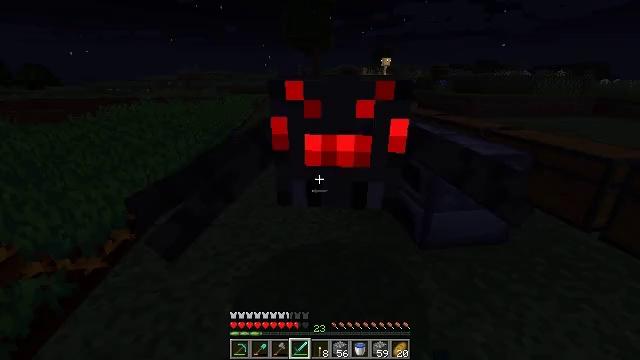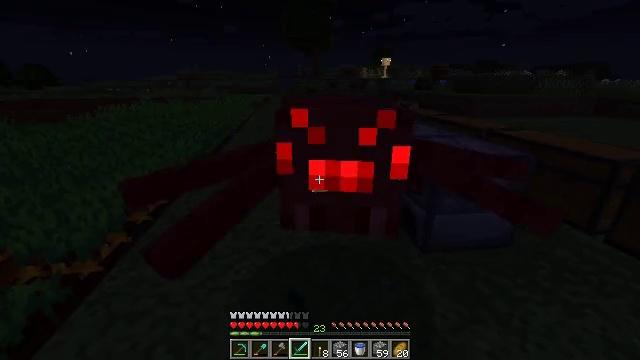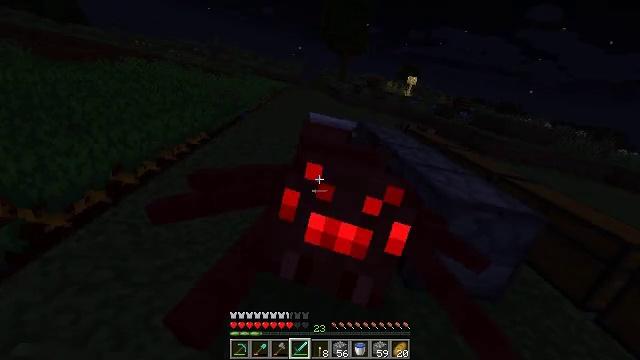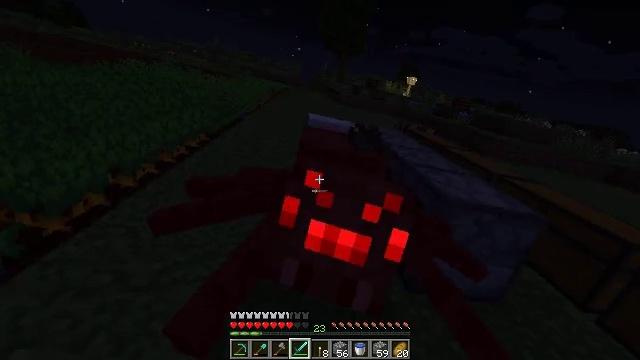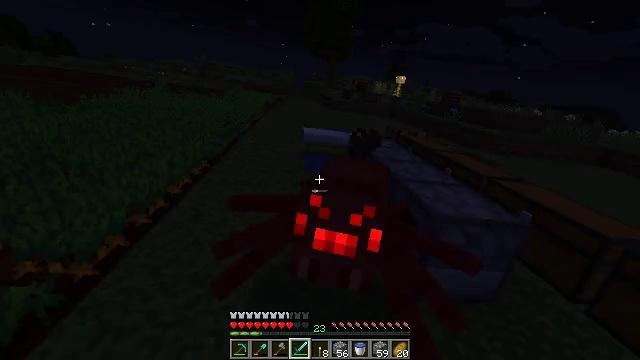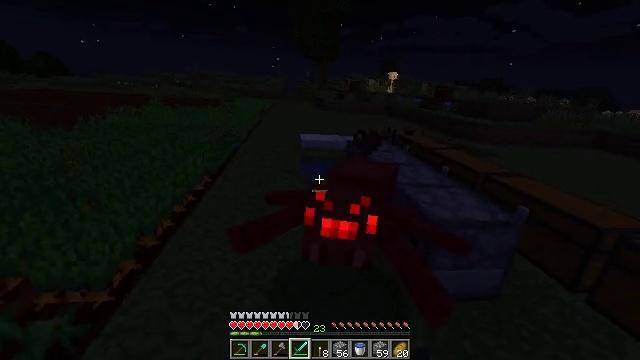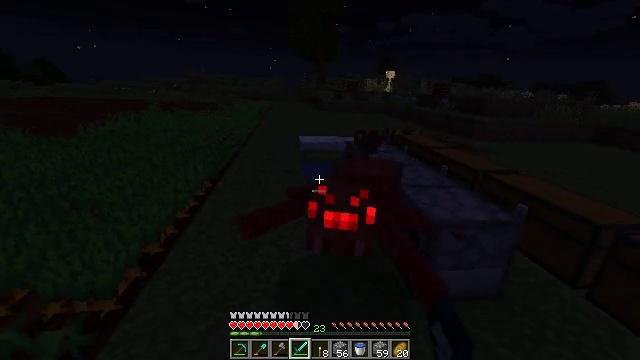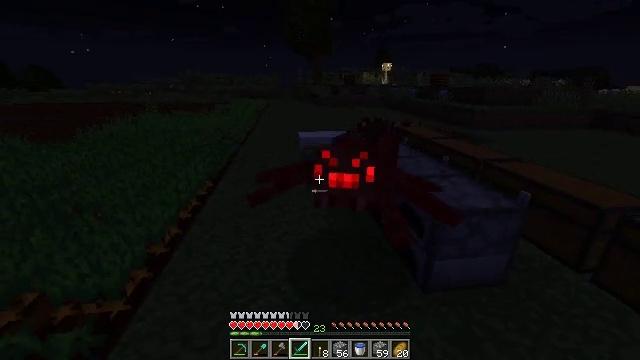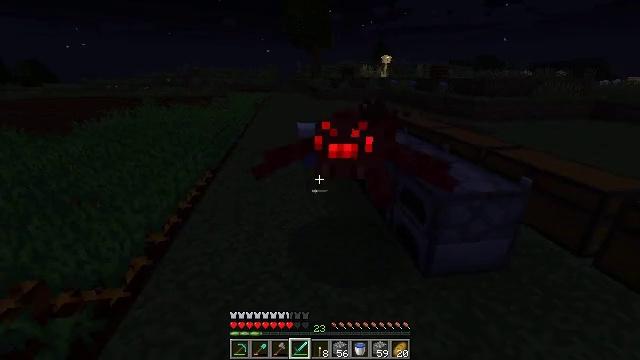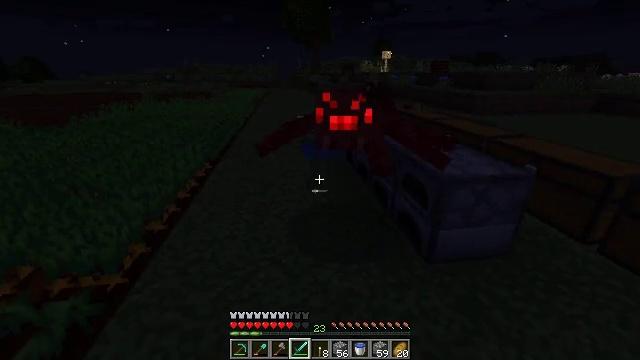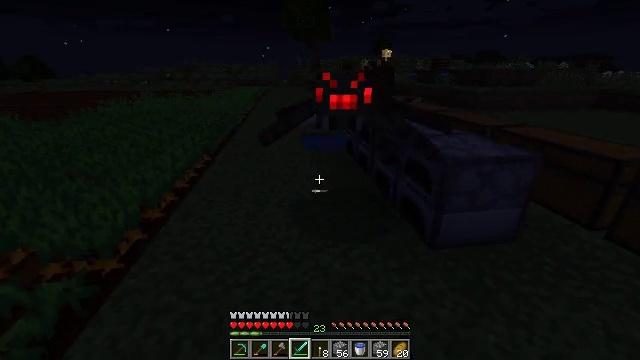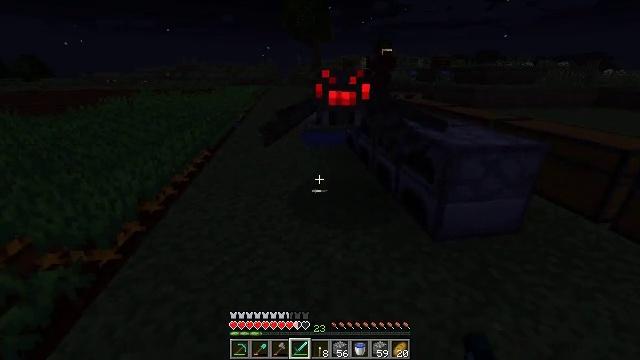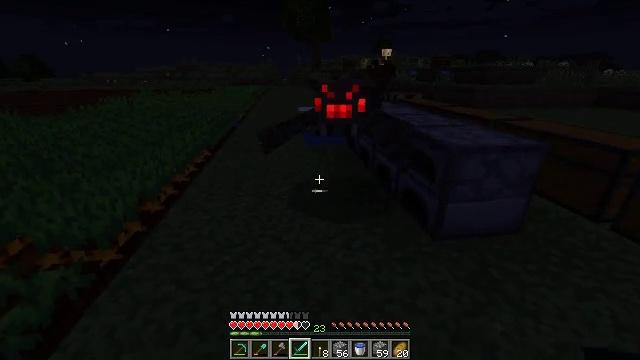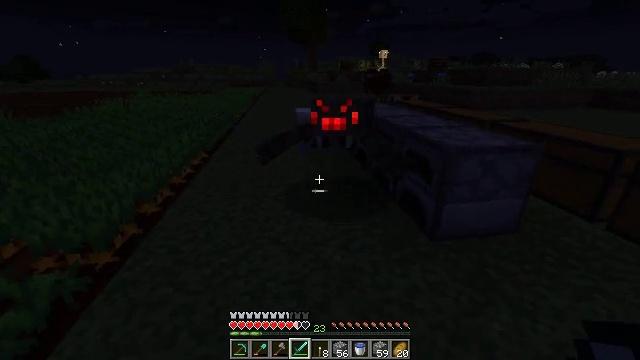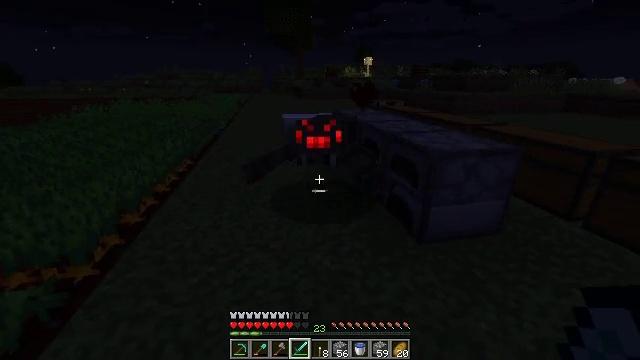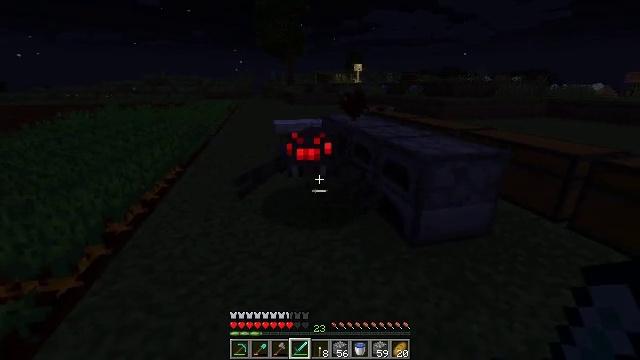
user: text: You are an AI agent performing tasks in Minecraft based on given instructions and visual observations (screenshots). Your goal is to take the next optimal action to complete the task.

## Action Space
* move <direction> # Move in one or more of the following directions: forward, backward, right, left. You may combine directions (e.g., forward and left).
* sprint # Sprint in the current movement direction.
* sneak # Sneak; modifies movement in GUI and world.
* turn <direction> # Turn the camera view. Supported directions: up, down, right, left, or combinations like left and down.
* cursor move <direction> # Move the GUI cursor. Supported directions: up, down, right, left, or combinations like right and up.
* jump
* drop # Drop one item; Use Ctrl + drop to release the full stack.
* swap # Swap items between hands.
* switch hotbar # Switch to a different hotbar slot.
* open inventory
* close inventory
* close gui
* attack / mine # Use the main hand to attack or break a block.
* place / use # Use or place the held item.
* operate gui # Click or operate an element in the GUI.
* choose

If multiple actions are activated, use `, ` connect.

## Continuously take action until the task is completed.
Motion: motion action
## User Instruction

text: Kill the spider.
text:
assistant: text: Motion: move forward, attack / mine
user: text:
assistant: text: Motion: move forward
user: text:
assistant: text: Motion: move forward
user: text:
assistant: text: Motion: move forward
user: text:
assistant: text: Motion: move forward, attack / mine
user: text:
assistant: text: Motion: move forward, attack / mine
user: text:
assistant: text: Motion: attack / mine
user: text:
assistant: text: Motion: turn down
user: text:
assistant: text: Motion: no_op
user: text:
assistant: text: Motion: no_op
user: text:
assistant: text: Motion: no_op
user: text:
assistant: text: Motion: no_op
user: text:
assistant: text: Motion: no_op
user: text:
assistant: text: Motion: turn right and up
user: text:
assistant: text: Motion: turn right and up
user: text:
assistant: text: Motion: move forward, turn up
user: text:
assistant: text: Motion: move forward
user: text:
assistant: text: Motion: move forward
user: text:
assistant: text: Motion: move forward, attack / mine
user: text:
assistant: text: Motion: attack / mine
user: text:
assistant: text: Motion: move back, attack / mine
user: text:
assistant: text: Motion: move back, attack / mine
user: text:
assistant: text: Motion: move back
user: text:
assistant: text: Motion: no_op